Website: macys
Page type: gifting
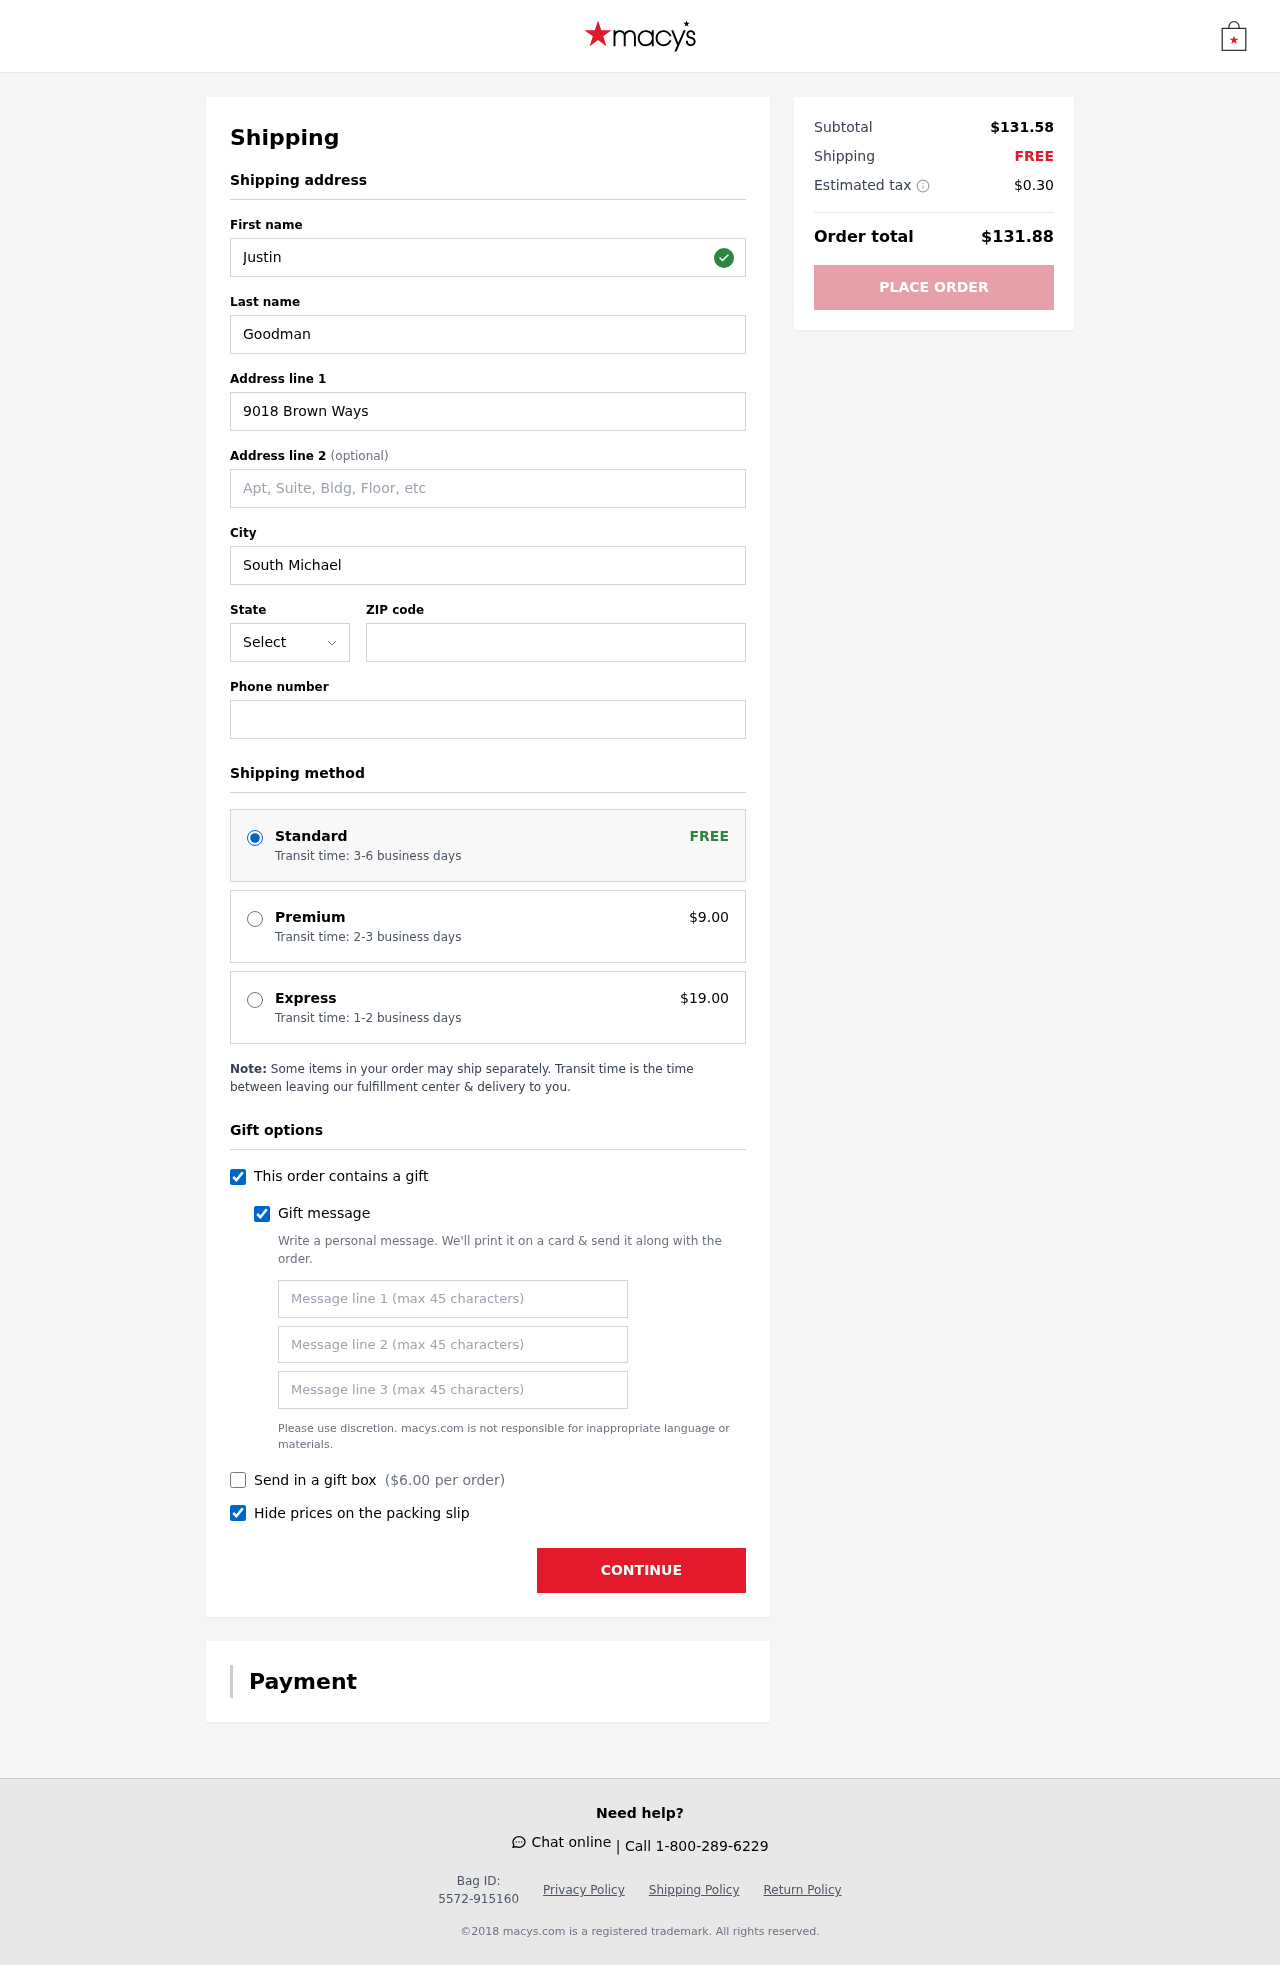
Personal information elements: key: PII_STATE_ABBR
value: KY
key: PII_FIRSTNAME
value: Justin
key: PII_LASTNAME
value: Goodman
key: PII_STREET
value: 9018 Brown Ways
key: PII_CITY
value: South Michael
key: PII_POSTCODE
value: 71025
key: PII_PHONE
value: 5958488622
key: PII_GIFT_MESSAGE
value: Hey Kenneth, I saw this stunning grey wolf canvas and immediately thought of you—it just captures your spirit so well! Hope it brings a little more wild inspiration into your space. Enjoy!  Justin
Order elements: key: ORDER_SHIPPING_STANDARD
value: Transit time: 3-6 business days
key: ORDER_SHIPPING_PREMIUM
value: Transit time: 2-3 business days
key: ORDER_SHIPPING_PREMIUM_PRICE
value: $9.00
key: ORDER_SHIPPING_EXPRESS
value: Transit time: 1-2 business days
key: ORDER_SHIPPING_EXPRESS_PRICE
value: $19.00
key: ORDER_GIFT_BOX_PRICE
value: $6.00
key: ORDER_SUBTOTAL
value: $131.58
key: ORDER_SHIPPING_COST
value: FREE
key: ORDER_TAX
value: $0.30
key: ORDER_TOTAL
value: $131.88